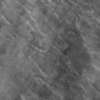
Label: not_dusty